Question: On Android, there is a developer function where you can turn on ViewBounds so that every view being drawn to the screen has a colorful rectangle around it. It's really handy for troubleshooting things.
Is there an easy to do this in iOS? I'd like to see the view bounds of every element on my screen. I know it's messy, but it's super helpful.

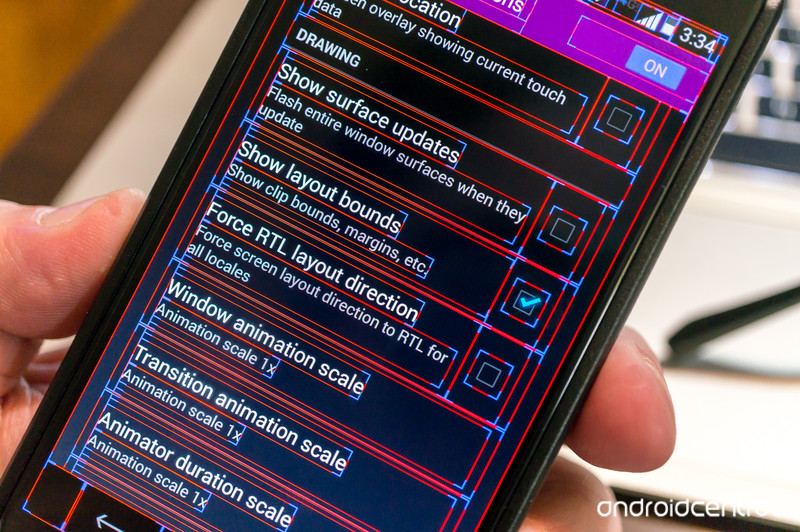
Answer: Yes, there is very usefull button introduced in XCode 6